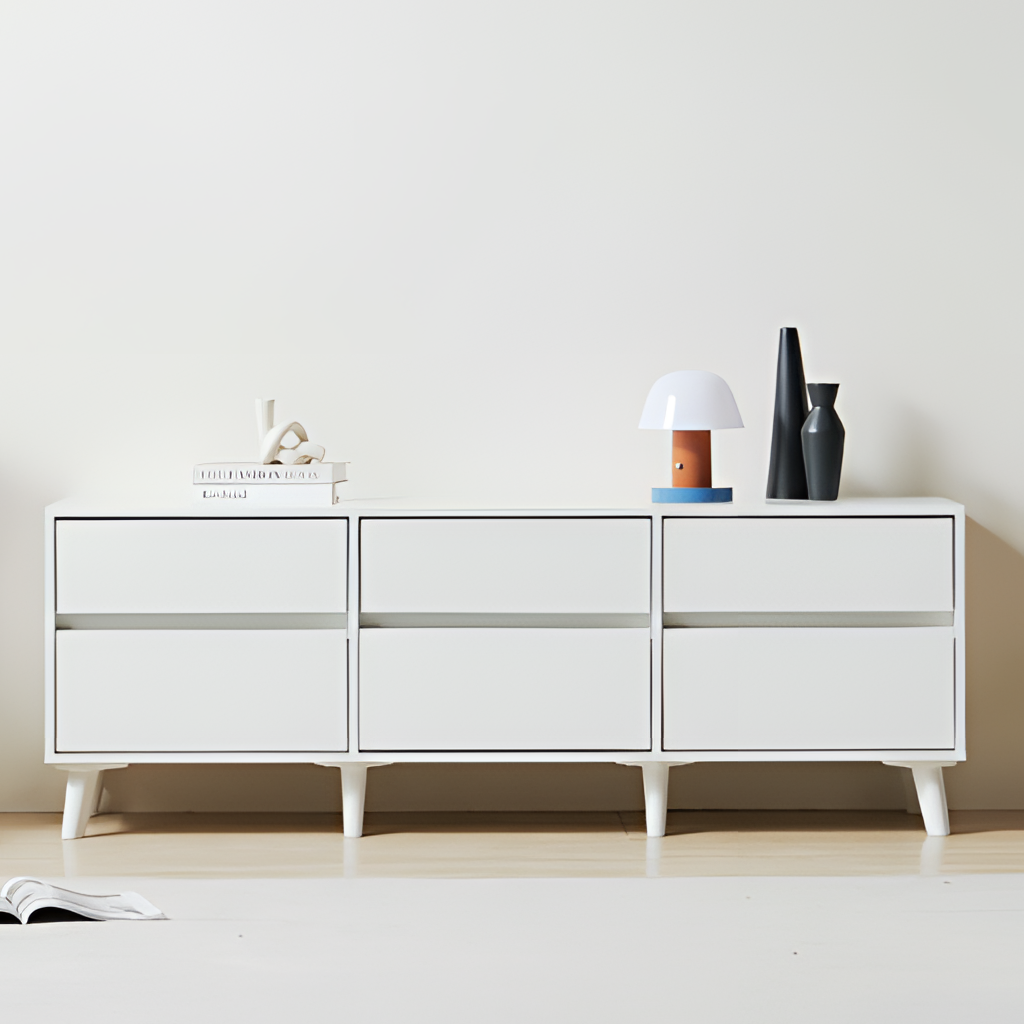
white wood sideboard, living room, contemporary, wood flooring, with plank pattern, white paint wallpaper, with solid pattern